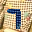
Label: 7